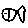
Label: fish